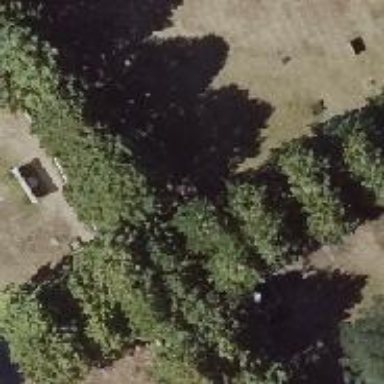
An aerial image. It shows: Historic tomb in cemetery.